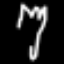
Label: fork